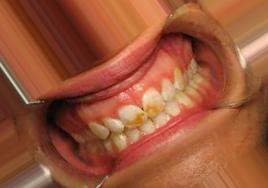
Condition: Tooth Discoloration